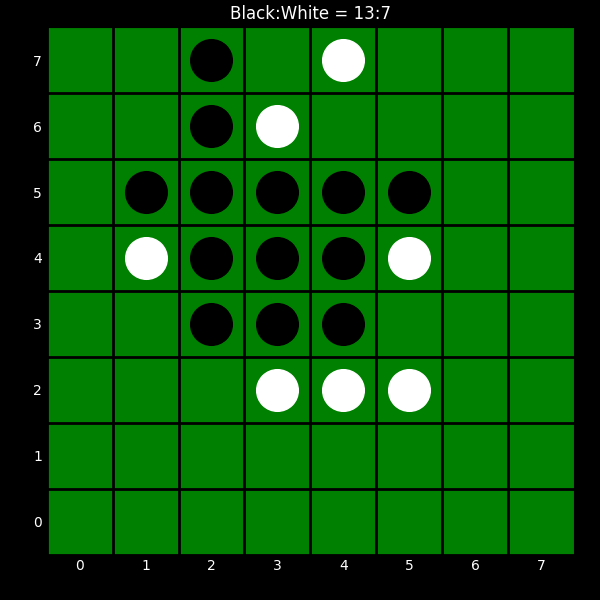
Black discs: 13
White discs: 7